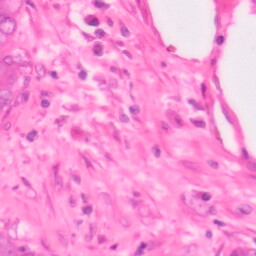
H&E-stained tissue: Colon